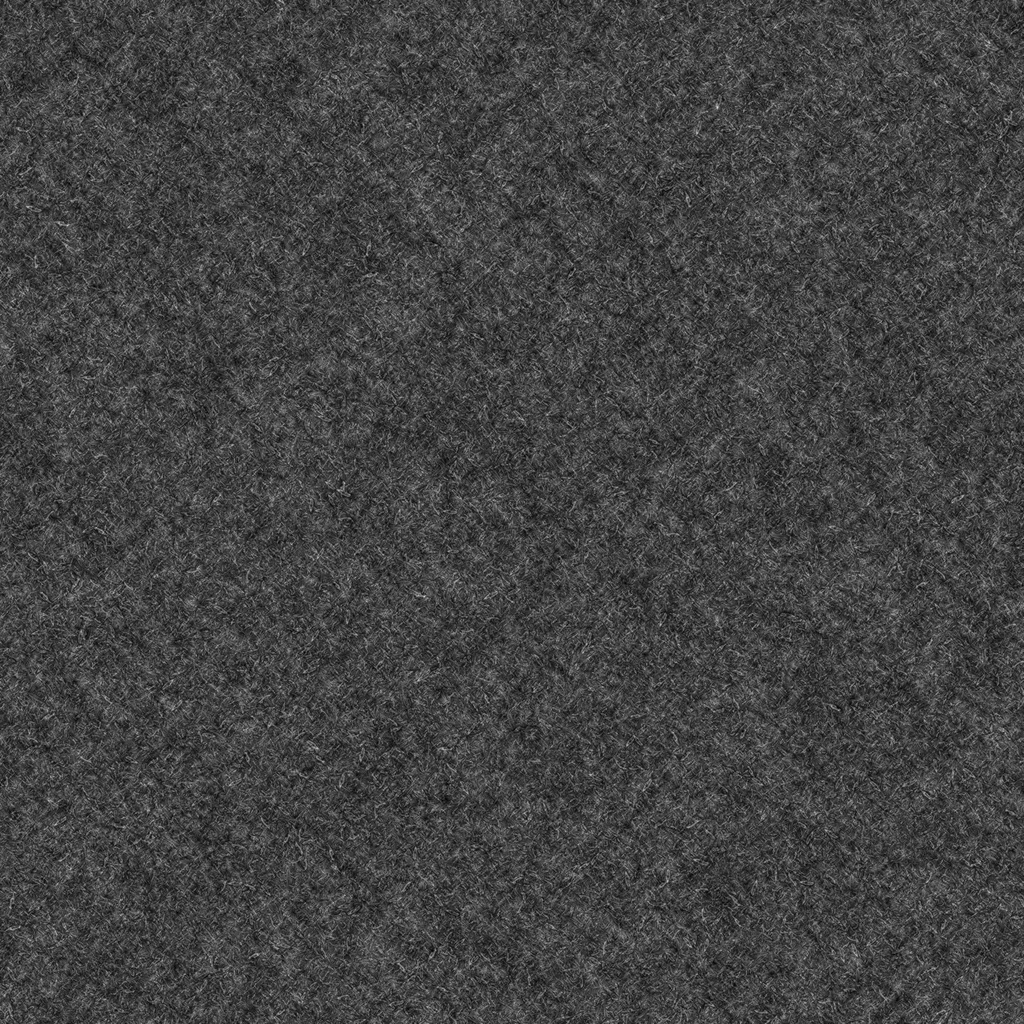
Texture map type: Roughness